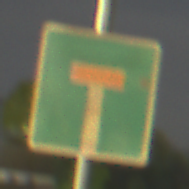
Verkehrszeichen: Sackgasse
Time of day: Night
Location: Outdoor (Urban)
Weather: PartlyCloudy
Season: NotSpecified
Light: Artificial